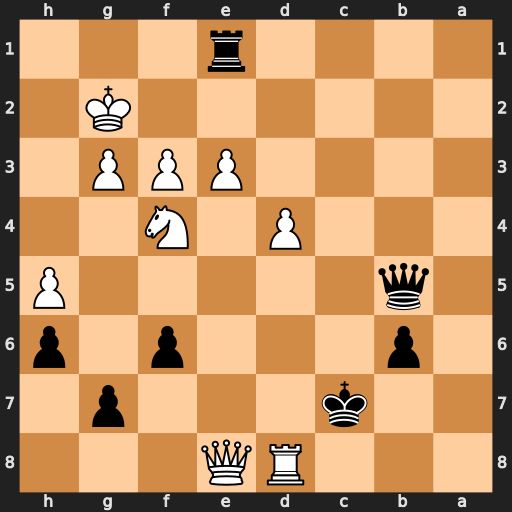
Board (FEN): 3RQ3/2k3p1/1p3p1p/1q5P/3P1N2/4PPP1/6K1/4r3
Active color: b
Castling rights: -
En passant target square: -
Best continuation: Qf1+ Kh2 Qh1#